Interaction volume radius: 5 \u00c5
Interaction volume height: 25 \u00c5
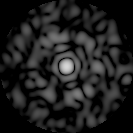
Disorder parameter: 0.8353